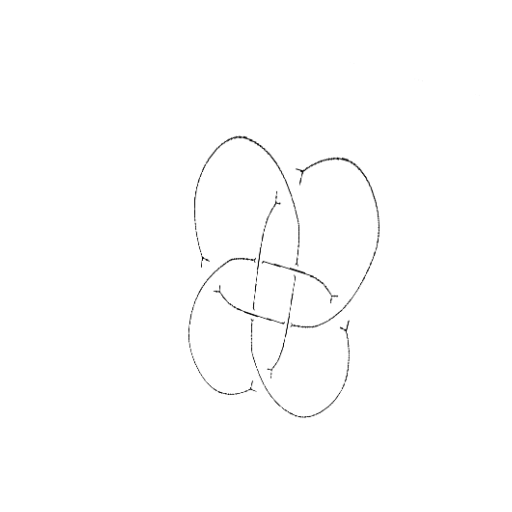
Crossing number: 8